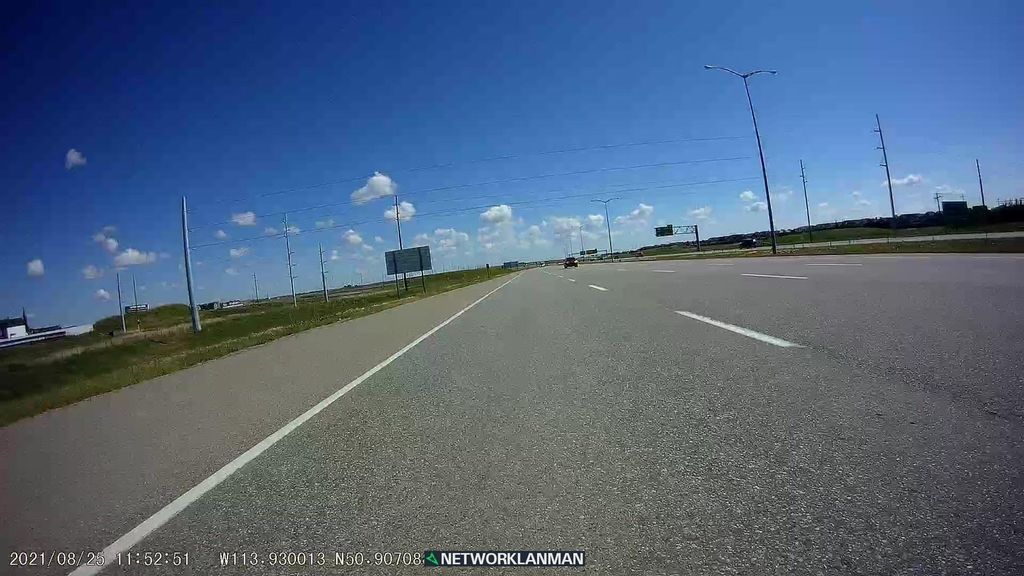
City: calgary